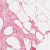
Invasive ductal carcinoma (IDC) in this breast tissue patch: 0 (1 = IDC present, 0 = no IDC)